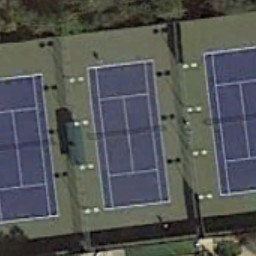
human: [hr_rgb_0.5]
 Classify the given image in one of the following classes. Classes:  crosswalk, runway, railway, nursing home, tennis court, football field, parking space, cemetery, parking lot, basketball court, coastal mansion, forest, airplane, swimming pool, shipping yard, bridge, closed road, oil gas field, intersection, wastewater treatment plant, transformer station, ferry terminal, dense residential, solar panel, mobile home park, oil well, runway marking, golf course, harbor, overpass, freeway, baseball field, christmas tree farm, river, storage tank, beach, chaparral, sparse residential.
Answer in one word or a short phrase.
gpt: tennis court